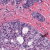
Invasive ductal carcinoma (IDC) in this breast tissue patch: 0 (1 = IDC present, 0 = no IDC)